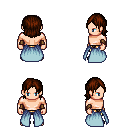
a pixel art fantasy rpg character, male body template, human, light skin, overskirt, gold greaves, brown long bangs hairstyle, cloth bracers, ghillies, four views (front, back, left, right), 2x2 character sprite sheet, small pixel art, hard edges, no anti-aliasing